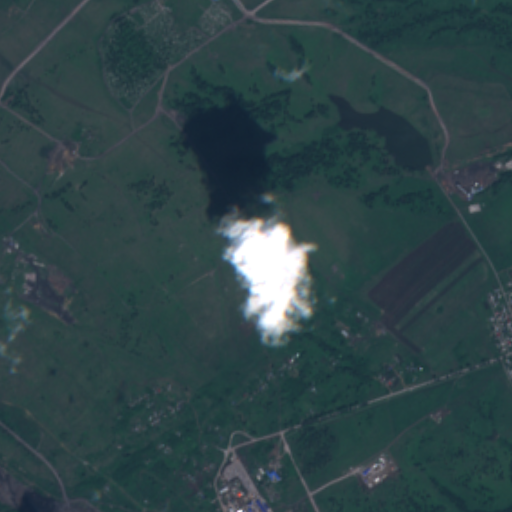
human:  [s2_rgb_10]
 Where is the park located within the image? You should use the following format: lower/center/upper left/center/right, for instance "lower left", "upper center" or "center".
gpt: The park is located in the upper left of the image.
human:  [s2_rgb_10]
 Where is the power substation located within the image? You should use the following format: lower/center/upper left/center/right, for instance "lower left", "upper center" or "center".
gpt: The power substation is located in the lower center of the image.
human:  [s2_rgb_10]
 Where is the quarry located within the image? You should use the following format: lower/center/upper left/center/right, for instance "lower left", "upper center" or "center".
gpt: There is no quarry in the image.